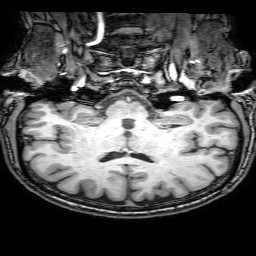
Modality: T1w
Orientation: sagittal
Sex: male
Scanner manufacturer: philips
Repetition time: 0.008152 s
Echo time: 0.00373 s